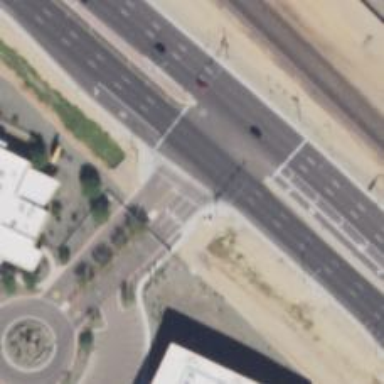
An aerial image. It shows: Uncontrolled road crossing.